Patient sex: F
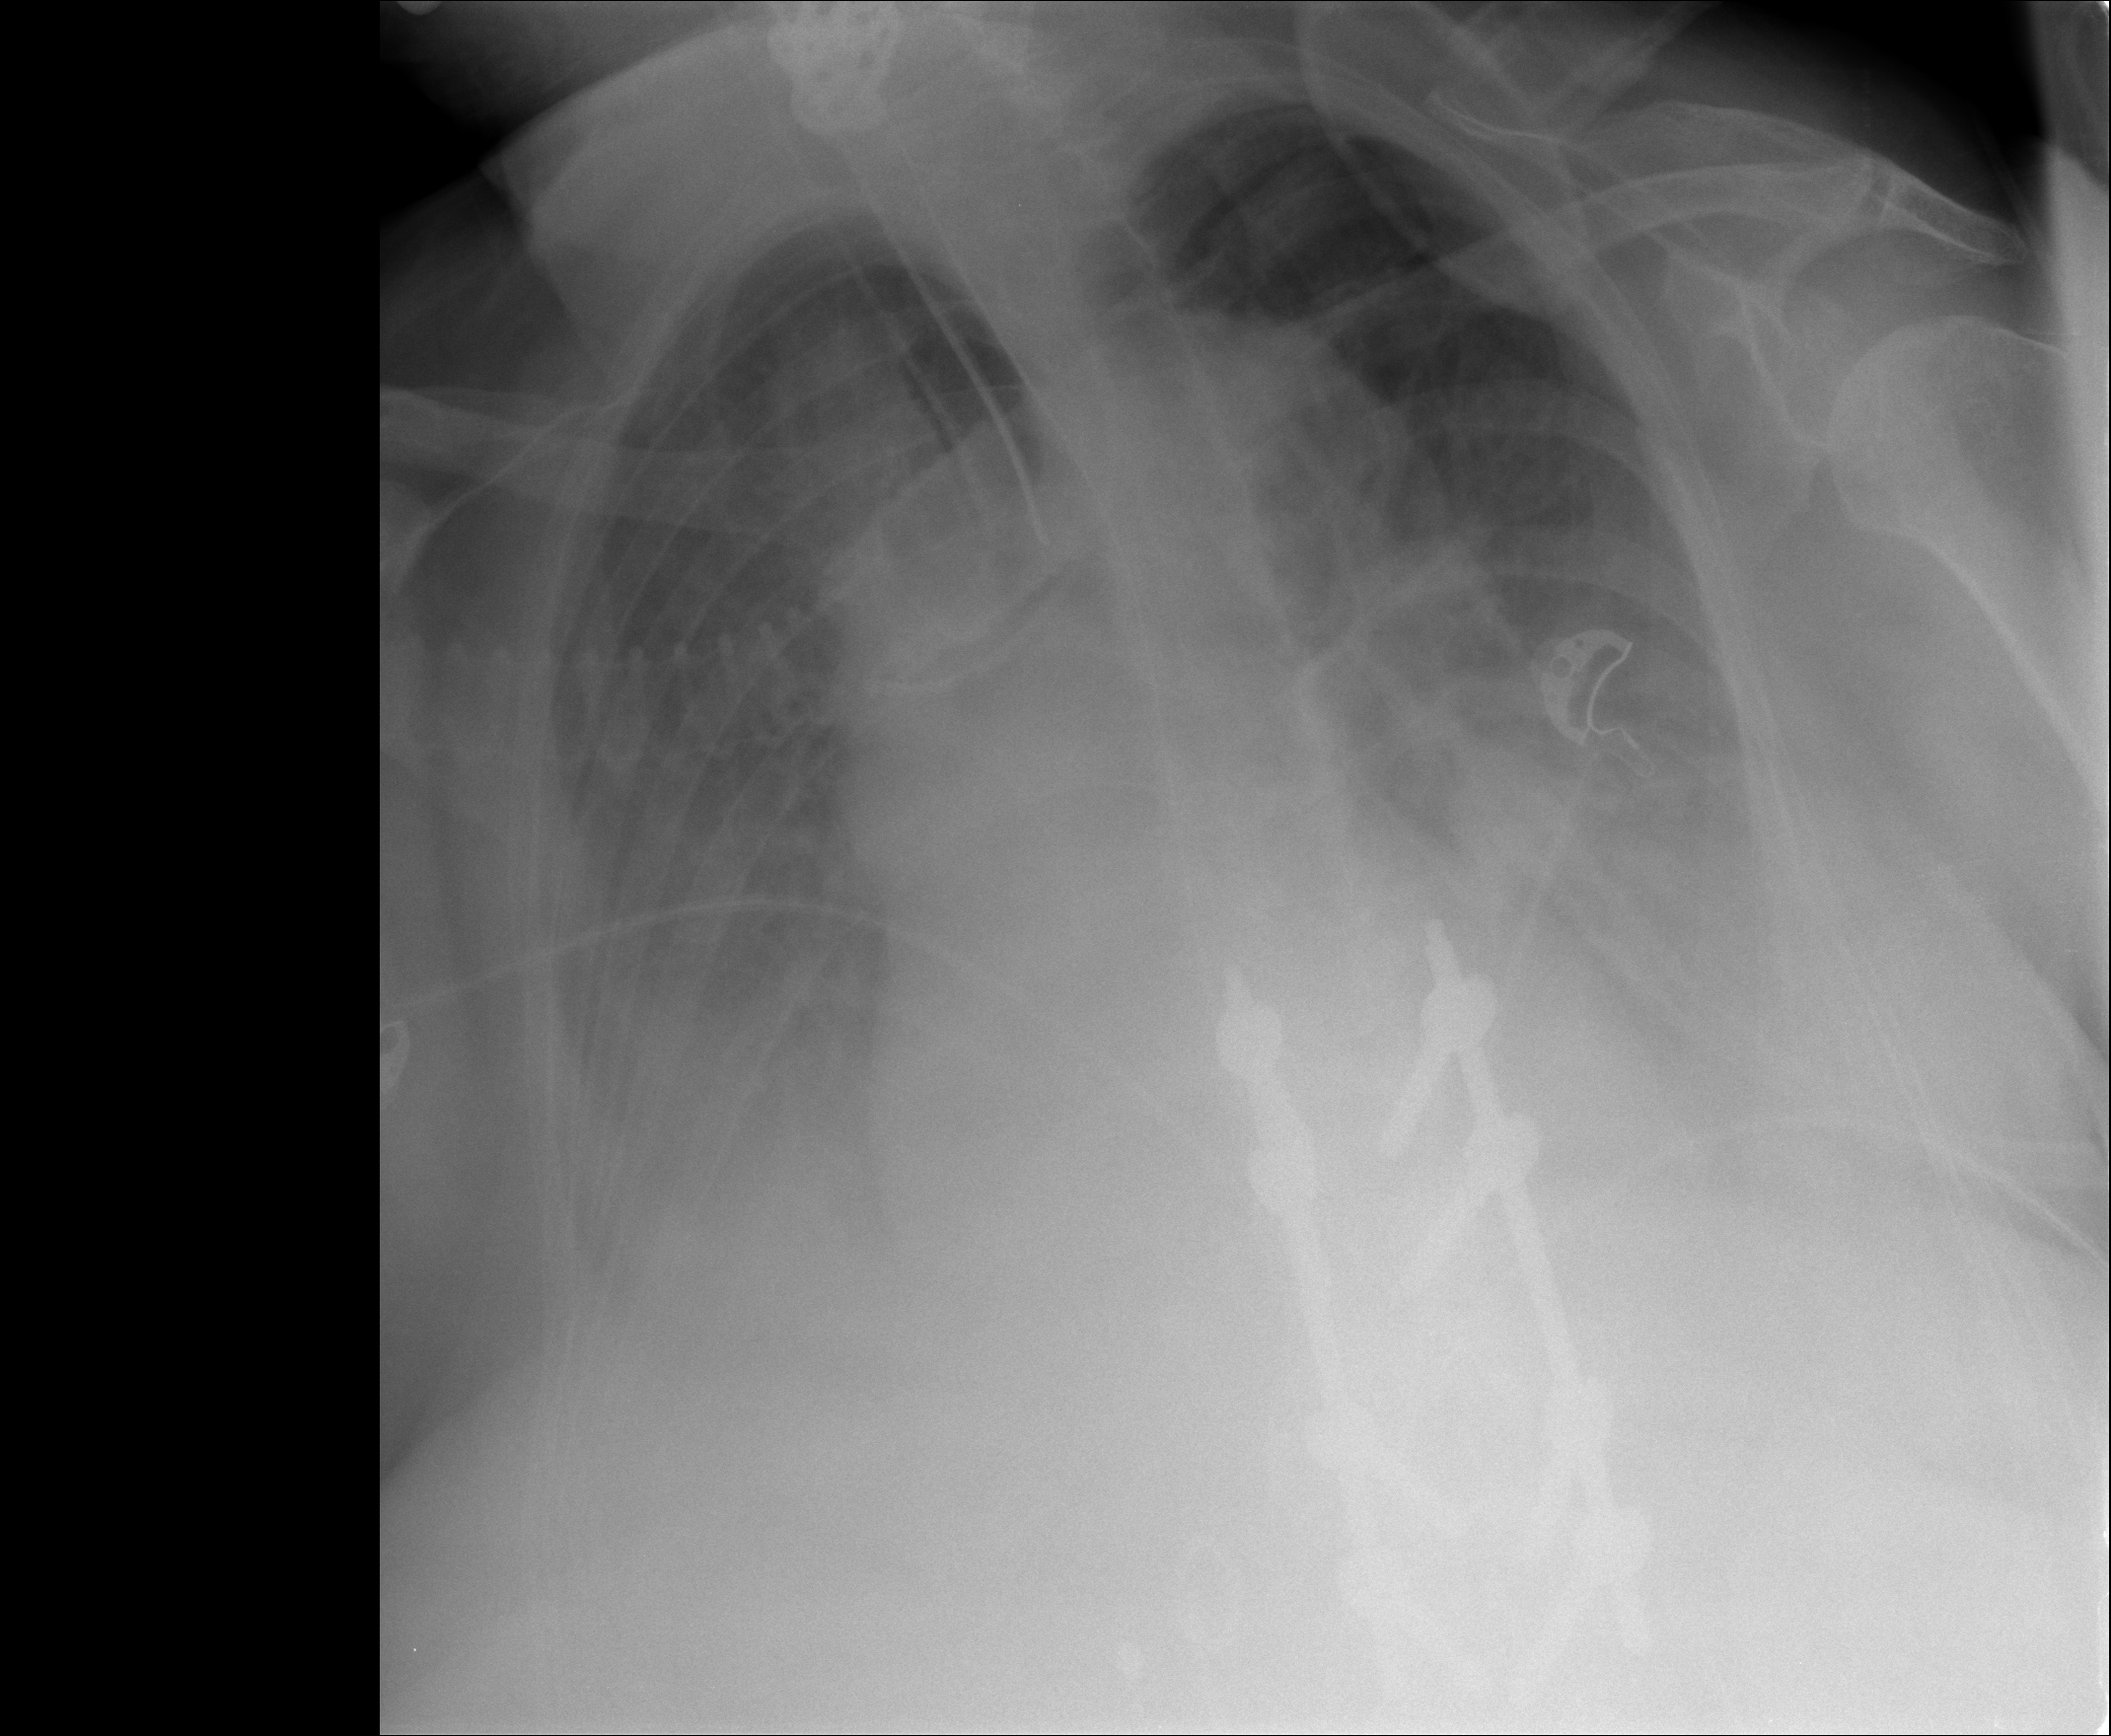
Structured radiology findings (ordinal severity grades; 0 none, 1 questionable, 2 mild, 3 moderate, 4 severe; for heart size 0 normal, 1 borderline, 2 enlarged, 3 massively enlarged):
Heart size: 0
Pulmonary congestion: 0
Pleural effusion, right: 2
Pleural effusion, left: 2
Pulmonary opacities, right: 0
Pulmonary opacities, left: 0
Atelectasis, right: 2
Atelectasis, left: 2